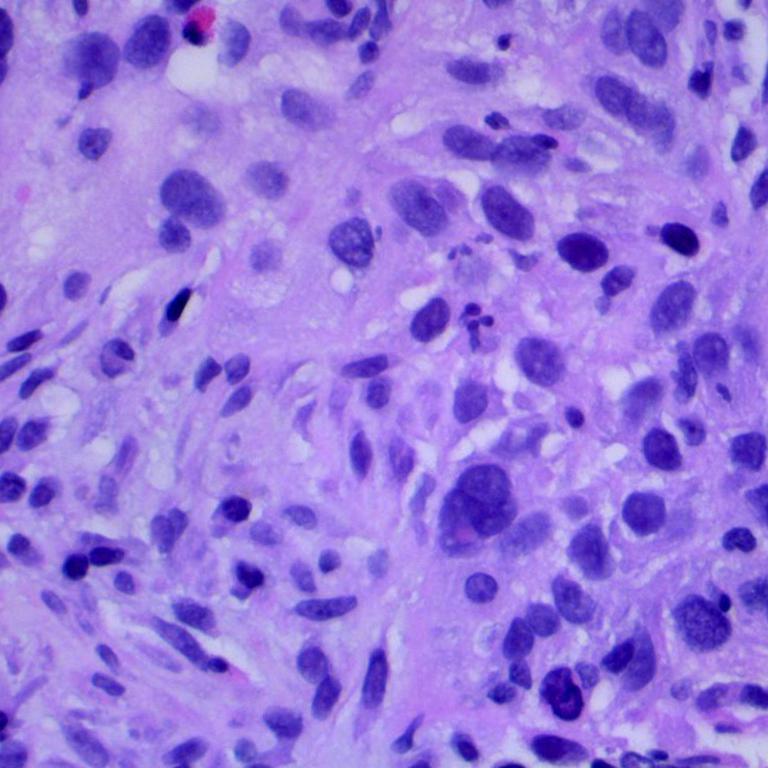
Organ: lung
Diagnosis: squamous carcinomas